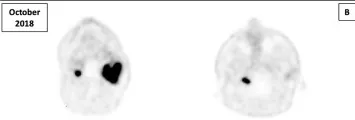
Functional imaging of right and left paraganglioma and response to sunitinib treatment assesed by PERCIST criteria. 68Ga-DOTA-. Phe1-Tyr3-Octreotate (68Ga-DOTATOC) PET-CT in October 2018. Peak standardized uptake value corrected for lean body mass (SULpeak) trend for the hottest lesion between the two susequent 18F-FDG PET-CT (October 2020 and June 2020).
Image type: radiology (pet)